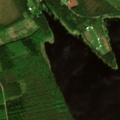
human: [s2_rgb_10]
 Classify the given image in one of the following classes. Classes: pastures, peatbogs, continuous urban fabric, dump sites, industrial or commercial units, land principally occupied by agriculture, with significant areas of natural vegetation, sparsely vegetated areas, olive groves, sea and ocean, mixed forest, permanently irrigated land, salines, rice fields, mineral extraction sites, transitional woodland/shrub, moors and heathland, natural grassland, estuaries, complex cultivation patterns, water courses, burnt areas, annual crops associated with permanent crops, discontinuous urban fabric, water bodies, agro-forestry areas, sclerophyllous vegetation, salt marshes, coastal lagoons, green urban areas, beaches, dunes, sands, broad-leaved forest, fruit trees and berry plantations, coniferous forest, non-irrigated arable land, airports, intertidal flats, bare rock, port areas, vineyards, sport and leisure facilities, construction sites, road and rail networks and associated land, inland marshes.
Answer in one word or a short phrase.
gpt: coniferous forest, mixed forest, water bodies